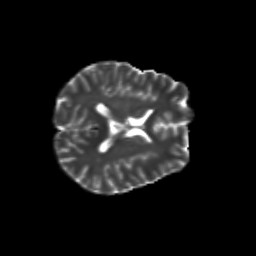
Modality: T2w
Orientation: axial
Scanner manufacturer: siemens
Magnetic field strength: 3 T
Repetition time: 9.2 s
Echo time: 0.084 s